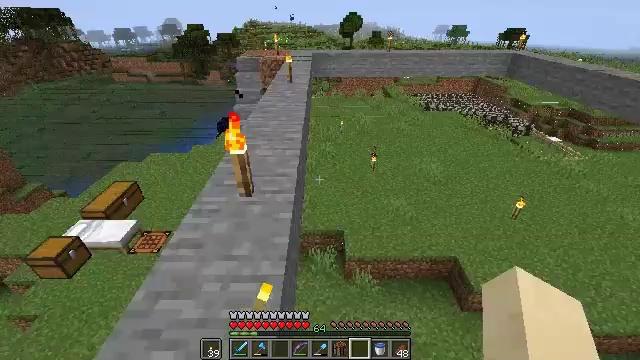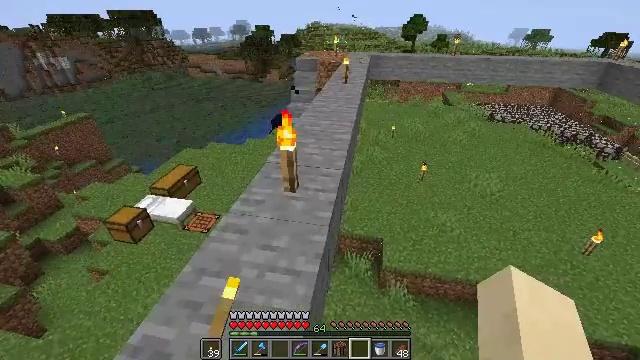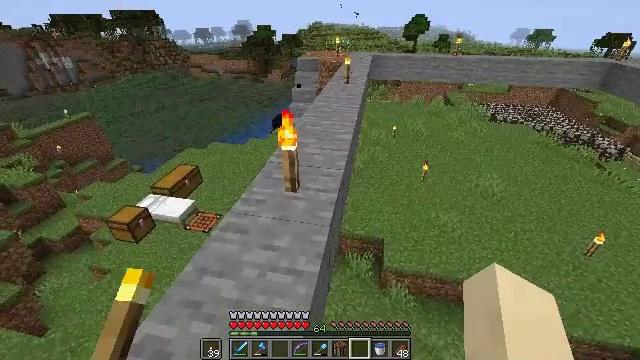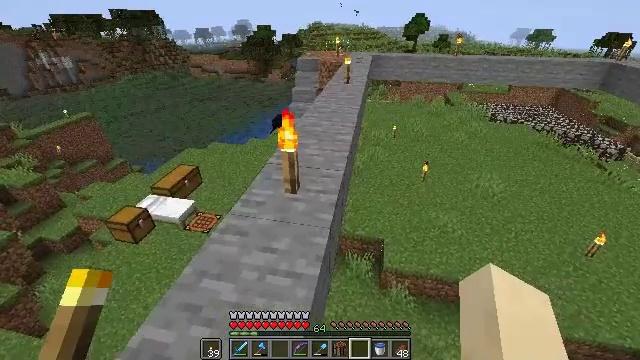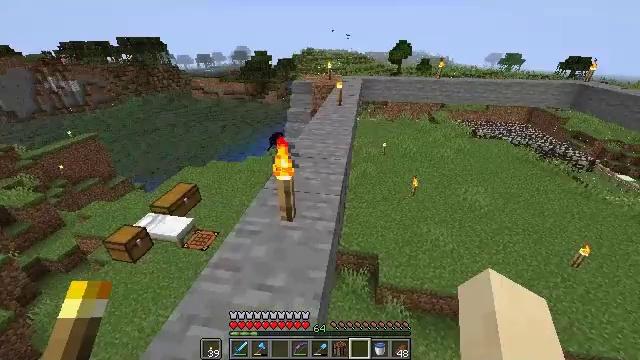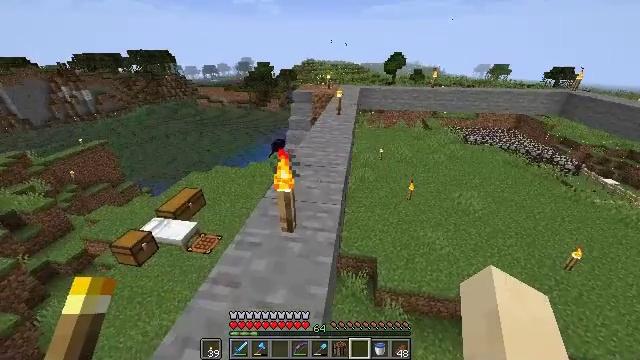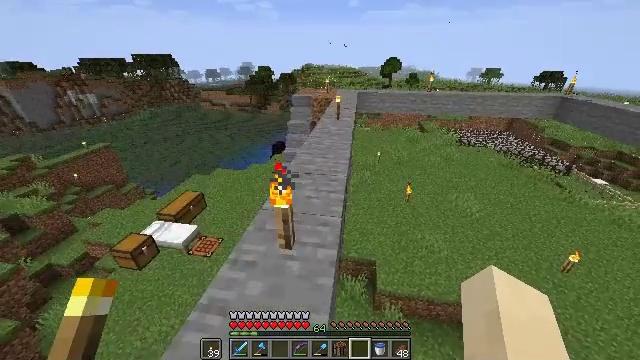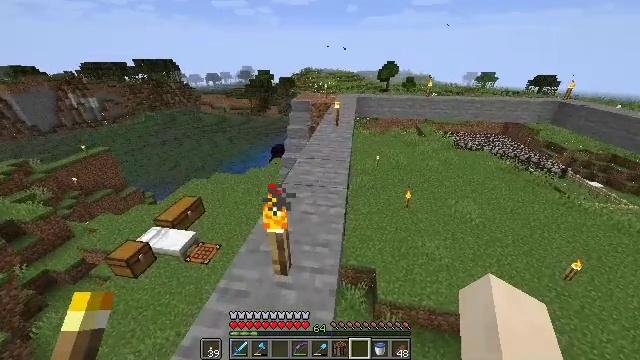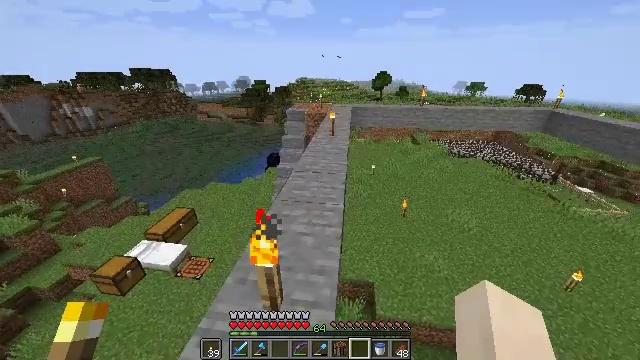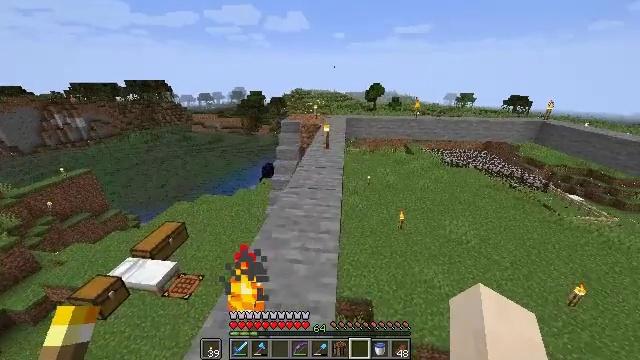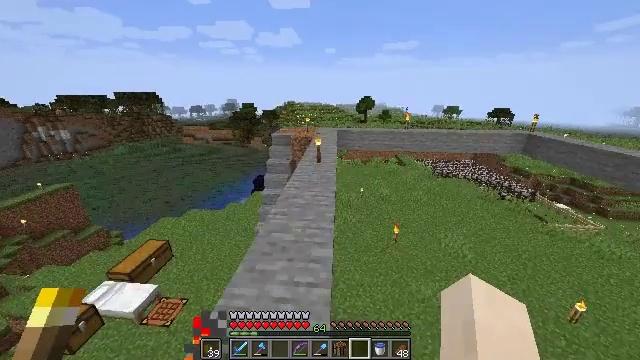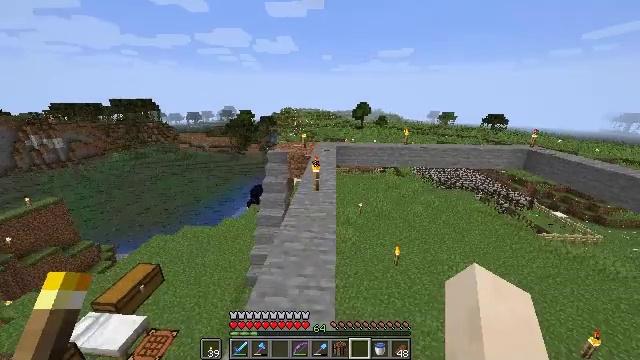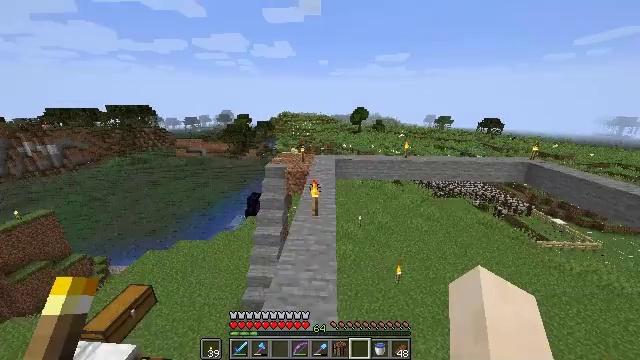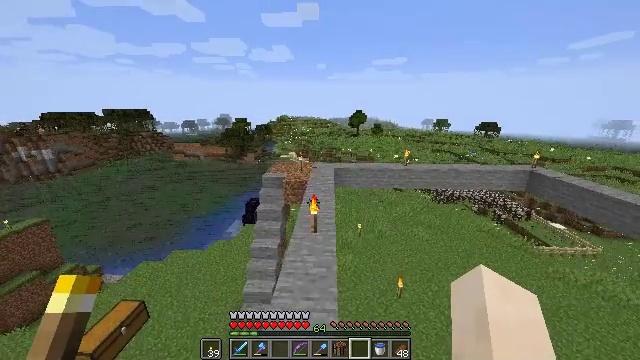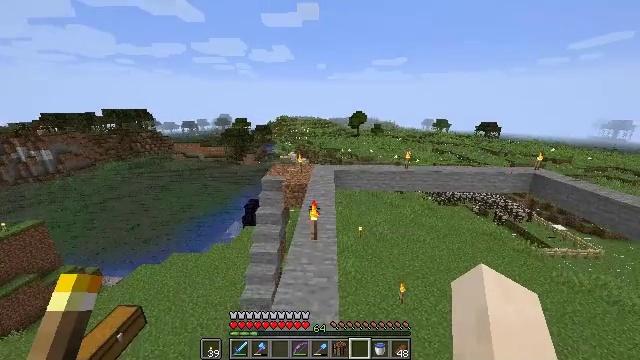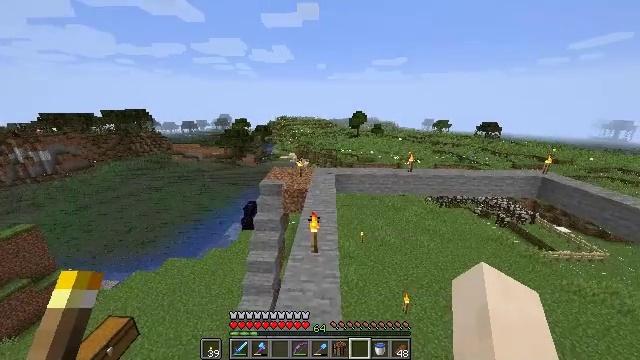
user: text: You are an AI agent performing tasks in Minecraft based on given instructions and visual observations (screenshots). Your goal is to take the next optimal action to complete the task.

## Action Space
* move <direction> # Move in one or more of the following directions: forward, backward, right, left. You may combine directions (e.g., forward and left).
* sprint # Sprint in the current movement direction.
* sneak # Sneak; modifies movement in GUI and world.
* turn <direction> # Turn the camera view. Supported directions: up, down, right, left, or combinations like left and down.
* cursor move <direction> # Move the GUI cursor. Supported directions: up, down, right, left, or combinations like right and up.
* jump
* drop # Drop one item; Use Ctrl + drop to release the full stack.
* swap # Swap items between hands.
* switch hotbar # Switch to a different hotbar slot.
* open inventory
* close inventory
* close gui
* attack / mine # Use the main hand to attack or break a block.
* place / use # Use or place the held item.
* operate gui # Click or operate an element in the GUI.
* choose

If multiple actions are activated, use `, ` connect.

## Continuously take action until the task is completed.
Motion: motion action
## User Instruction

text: Turn bones into bone meal.
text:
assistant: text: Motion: turn left
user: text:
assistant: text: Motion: no_op
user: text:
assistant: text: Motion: move forward, sprint
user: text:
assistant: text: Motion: move forward, sprint, turn right and up
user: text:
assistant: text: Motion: move forward, sprint
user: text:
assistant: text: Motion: move forward, sprint
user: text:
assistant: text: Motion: move forward, sprint
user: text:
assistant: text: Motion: move forward, sprint, turn right and up
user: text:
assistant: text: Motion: move forward, sprint, turn right and up
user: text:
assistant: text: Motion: move forward, sprint, turn right and up, jump
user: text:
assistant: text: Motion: move forward, sprint, turn up, jump
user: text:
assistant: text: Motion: move forward, sprint, jump
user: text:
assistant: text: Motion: move forward, sprint, jump
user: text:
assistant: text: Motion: move forward, sprint, jump
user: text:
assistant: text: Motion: move forward, sprint, jump
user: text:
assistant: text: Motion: move forward, sprint, jump
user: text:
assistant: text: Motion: move forward, sprint, jump
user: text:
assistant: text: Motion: move forward, sprint, jump
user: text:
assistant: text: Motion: move forward, sprint, jump
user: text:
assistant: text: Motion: move forward, sprint, jump
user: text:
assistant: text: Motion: move forward, sprint, jump
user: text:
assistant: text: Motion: move forward, sprint, jump
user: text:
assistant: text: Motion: move forward, sprint, jump
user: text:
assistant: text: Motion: move forward, sprint, jump
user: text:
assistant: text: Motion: move forward, sprint, jump
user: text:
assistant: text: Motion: move forward, sprint, jump
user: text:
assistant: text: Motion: move forward, sprint, jump
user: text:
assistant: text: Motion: move forward, sprint
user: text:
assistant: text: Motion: move forward, sprint
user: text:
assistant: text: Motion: move forward, sprint